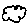
Label: cloud